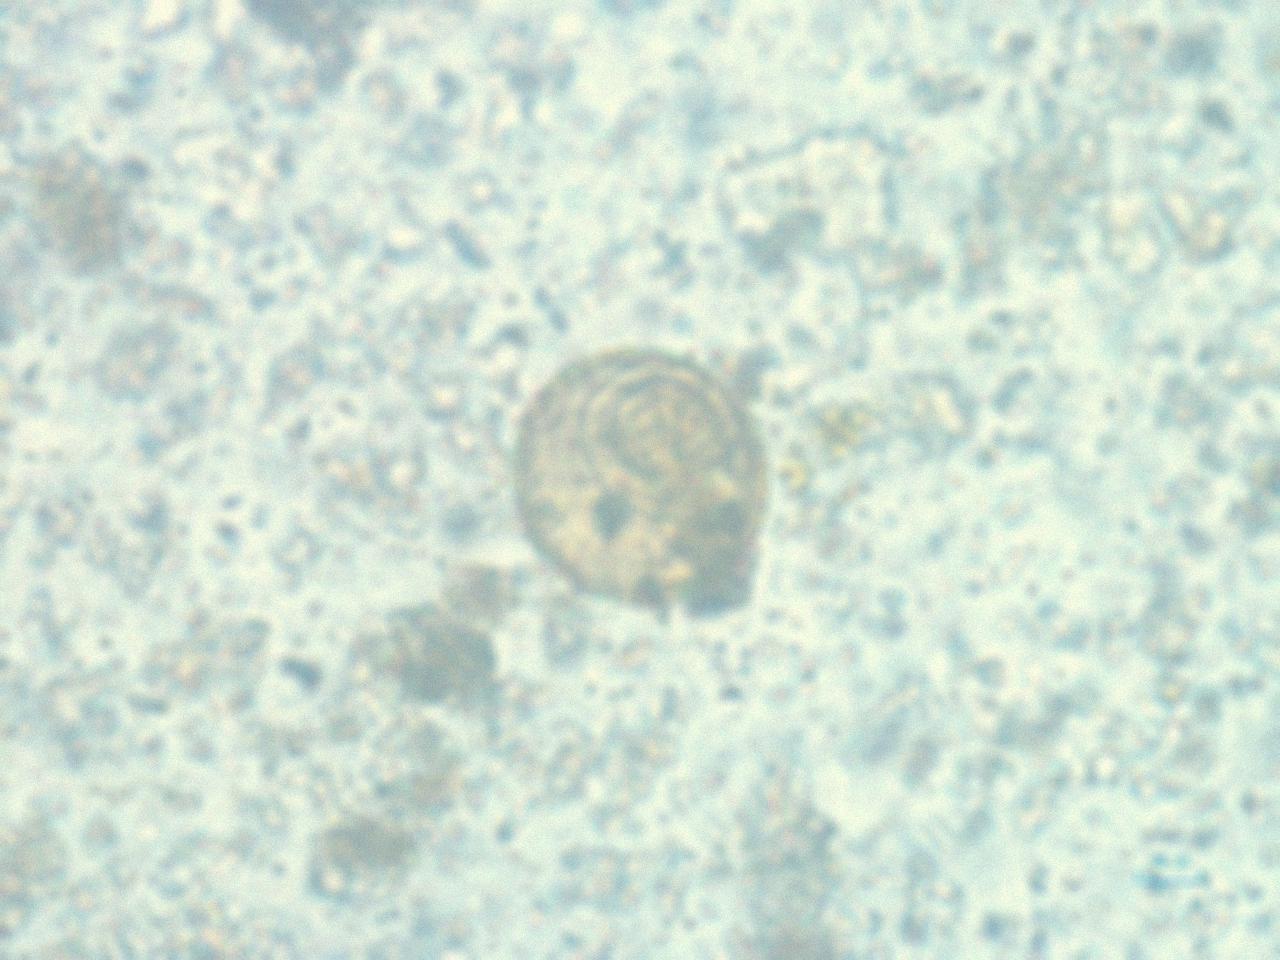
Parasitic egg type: Hymenolepis diminuta